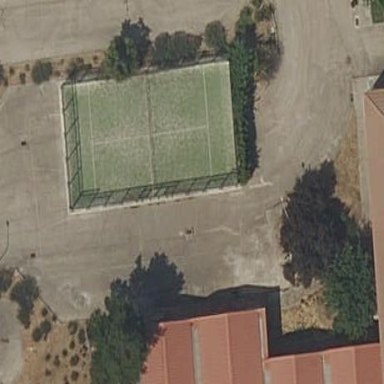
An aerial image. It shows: Tennis court in leisure pitch.